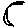
Label: moon